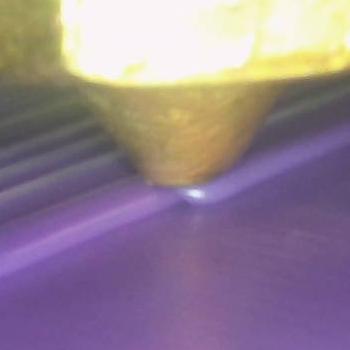
Flow rate: 184%